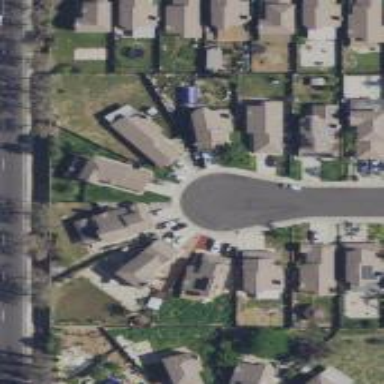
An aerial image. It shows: Residential road.